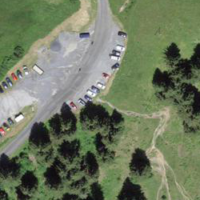
EUNIS habitat code: 24
Species observed at this site:
Menyanthes trifoliata
Vaccinium myrtillus
Neottia cordata
Equisetum sylvaticum